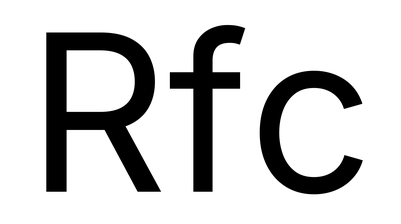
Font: Inter_Regular